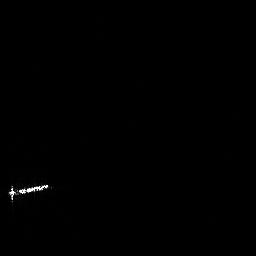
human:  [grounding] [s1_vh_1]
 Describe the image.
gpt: In the satellite image, there is  <ref>1 medium ship </ref> <box>[[1, 69, 20, 79, 0]]</box> located at bottom left.